Chest X-ray:
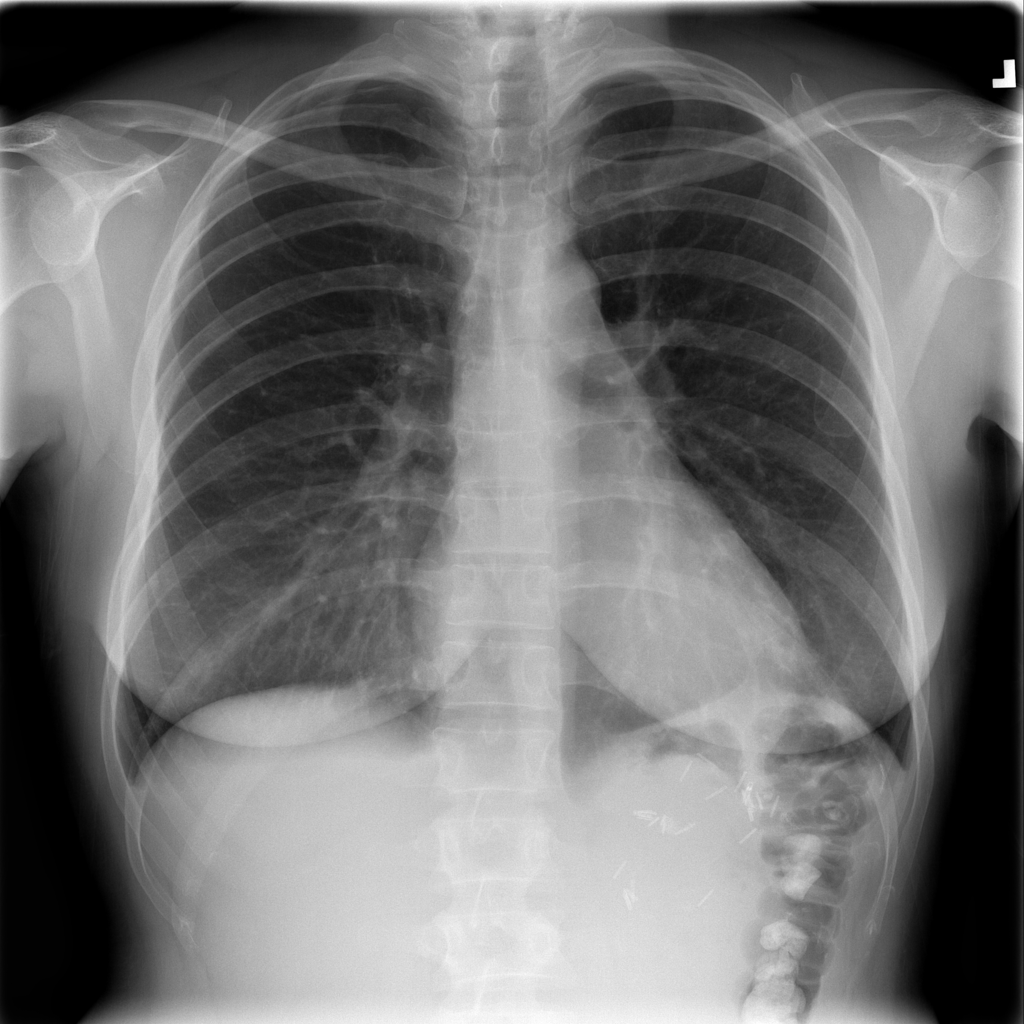
No abnormal finding: yes